Interaction volume radius: 5 \u00c5
Interaction volume height: 30 \u00c5
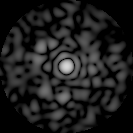
Disorder parameter: 0.8479